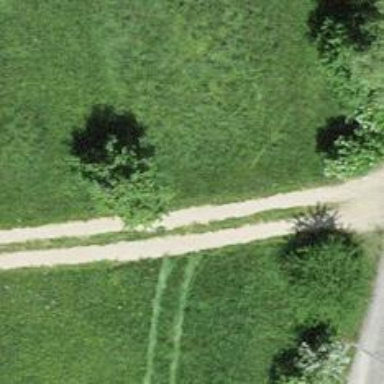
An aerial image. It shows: Track with ground surface of grade 4.